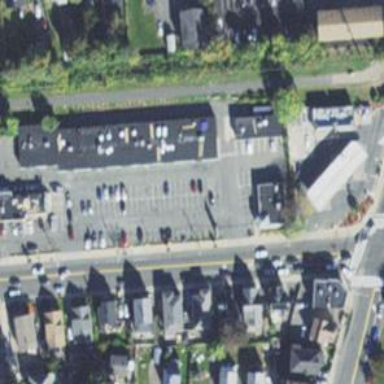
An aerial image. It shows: Convenience shop.